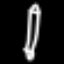
Label: pencil